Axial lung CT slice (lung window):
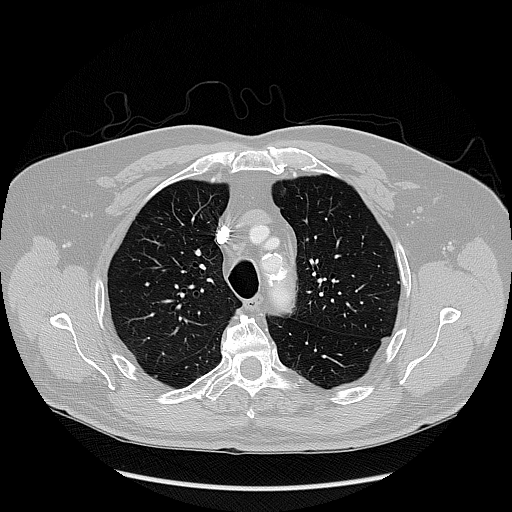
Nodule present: no